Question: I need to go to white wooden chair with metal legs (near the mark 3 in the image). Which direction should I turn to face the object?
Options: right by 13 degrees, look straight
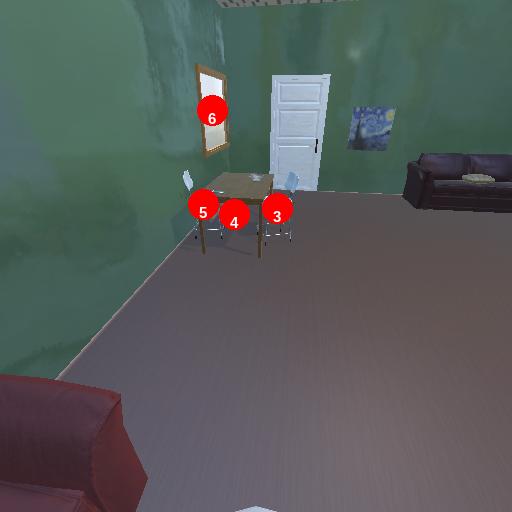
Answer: right by 13 degrees